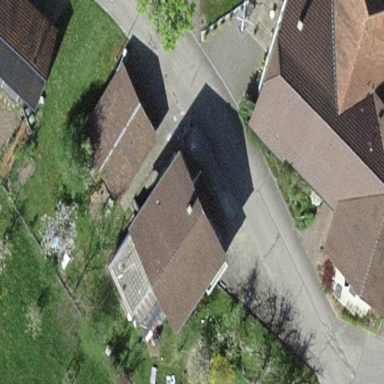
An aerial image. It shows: Residential building.